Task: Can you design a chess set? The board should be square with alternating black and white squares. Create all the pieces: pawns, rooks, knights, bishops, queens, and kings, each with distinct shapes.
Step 3444:
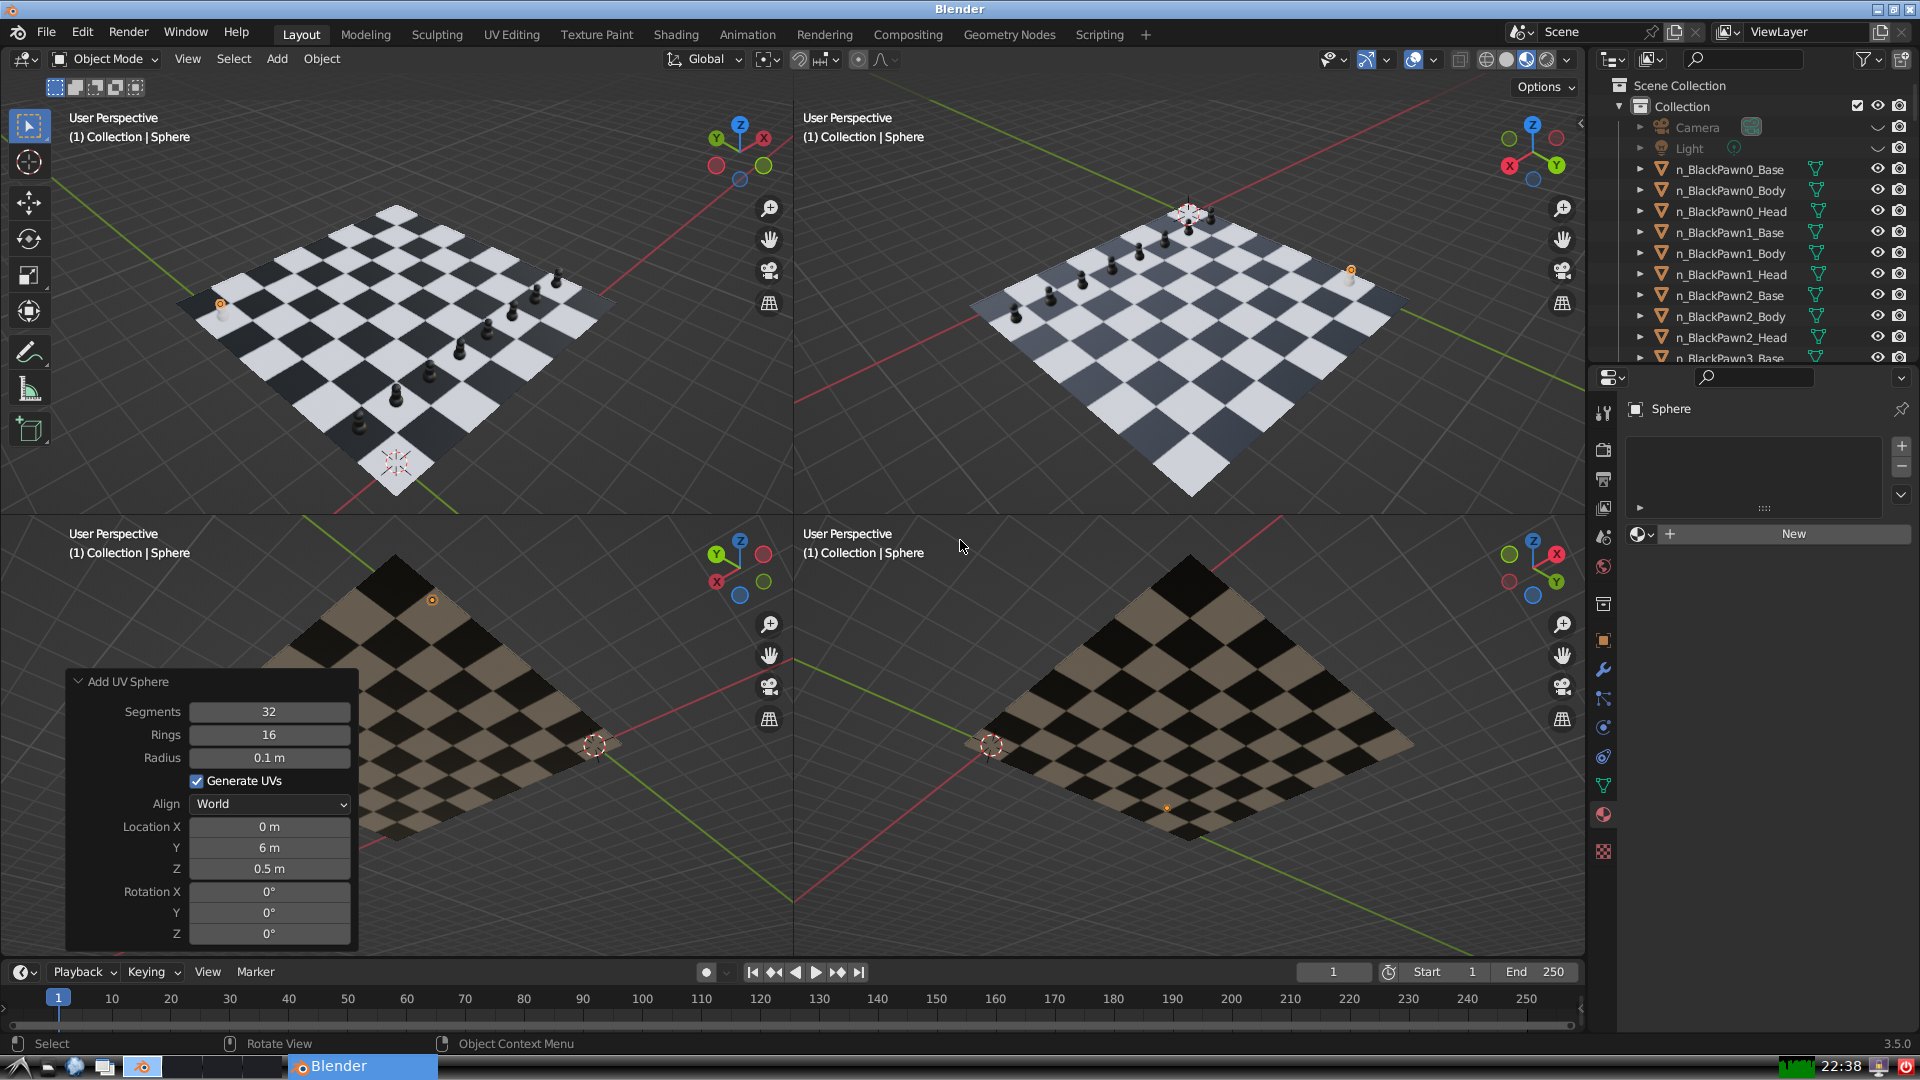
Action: {"mouse_move": [1608, 631]}